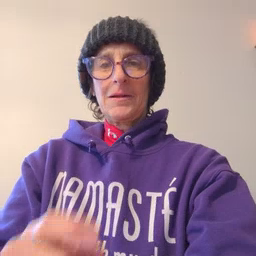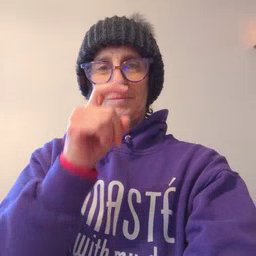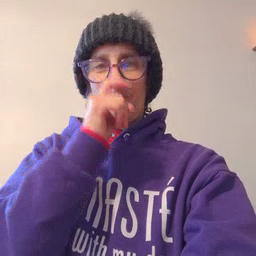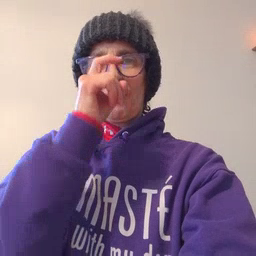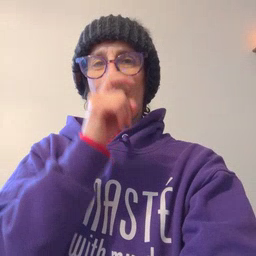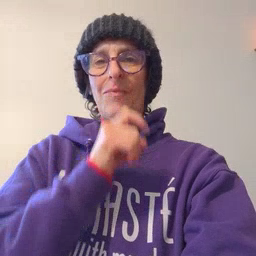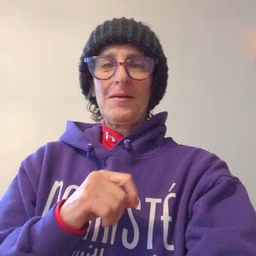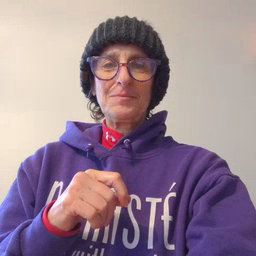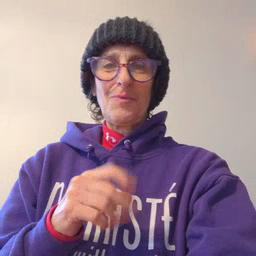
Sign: doll